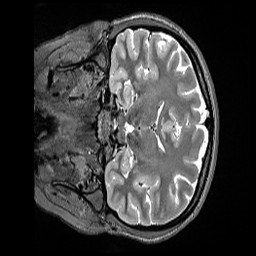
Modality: T2w
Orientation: coronal
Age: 27
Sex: female
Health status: ill
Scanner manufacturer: siemens
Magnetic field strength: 3 T
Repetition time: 3.2 s
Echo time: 0.564 s